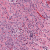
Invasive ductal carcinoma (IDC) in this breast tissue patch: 1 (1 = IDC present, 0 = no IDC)